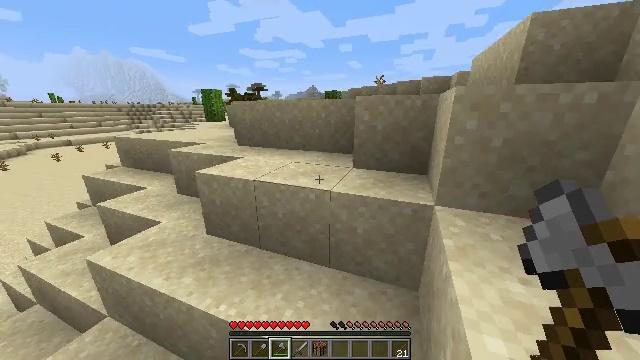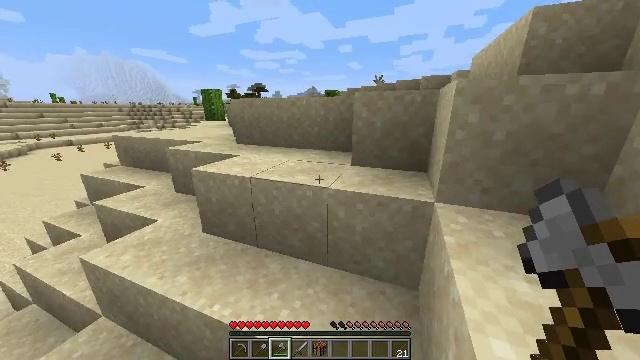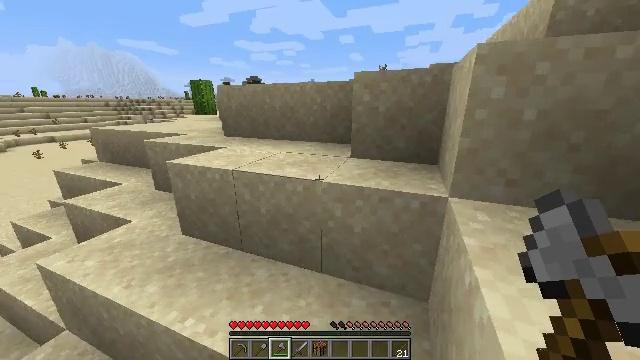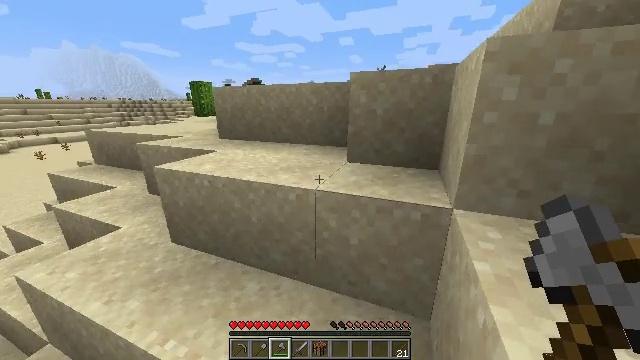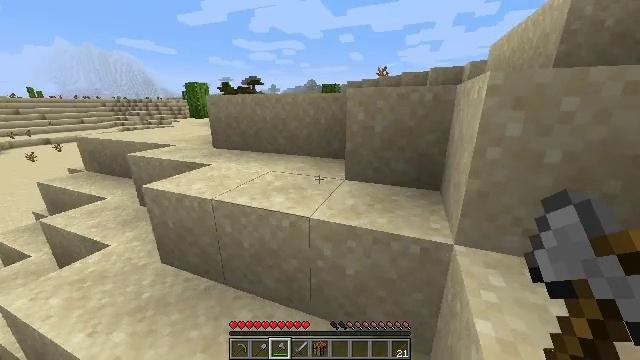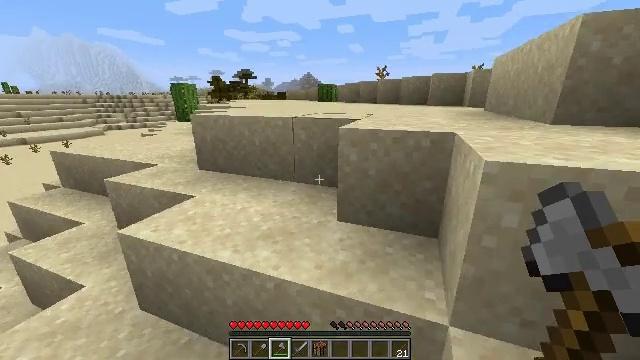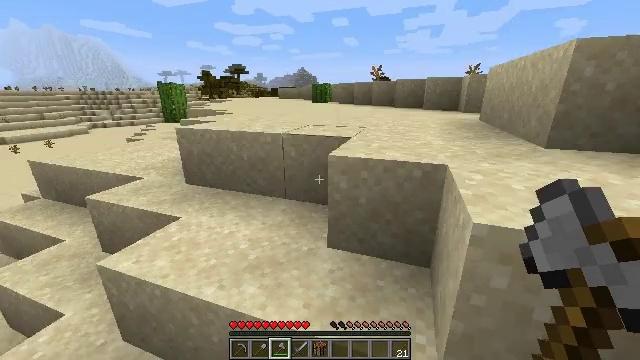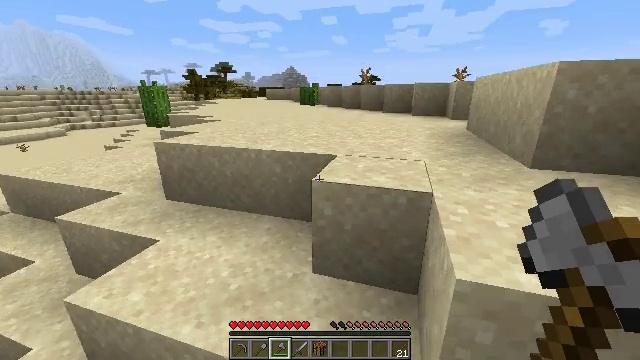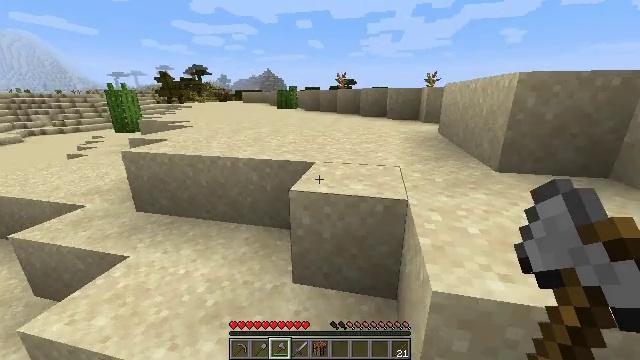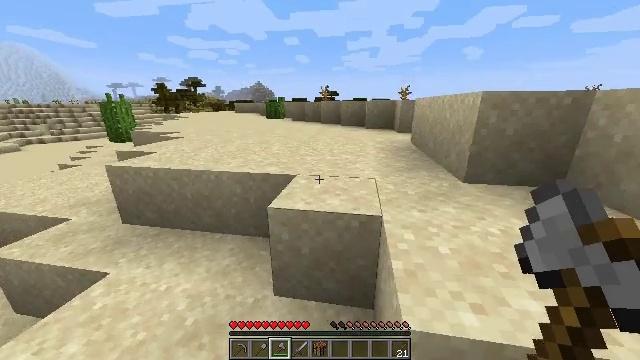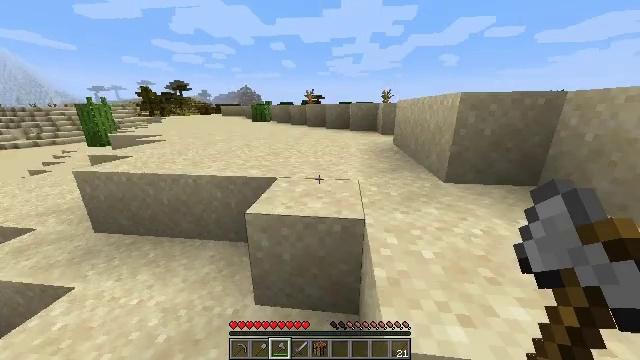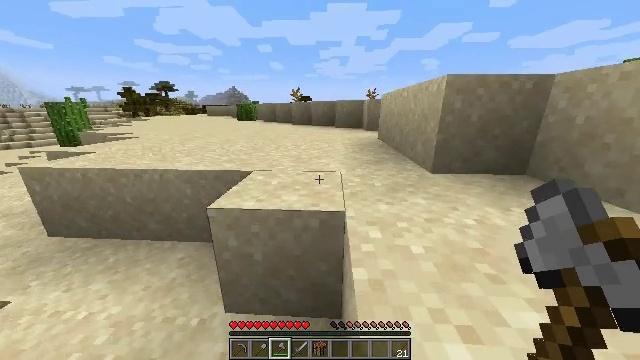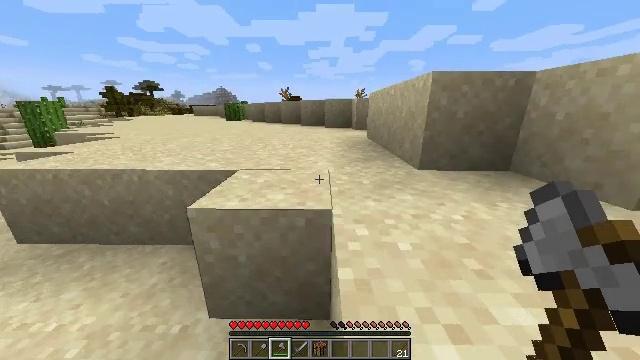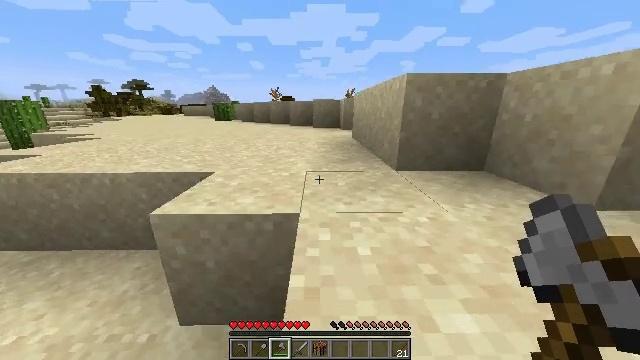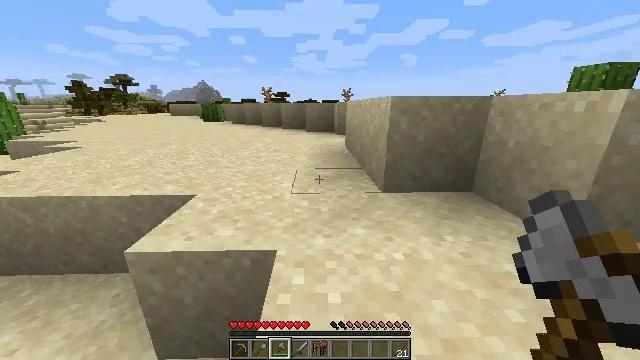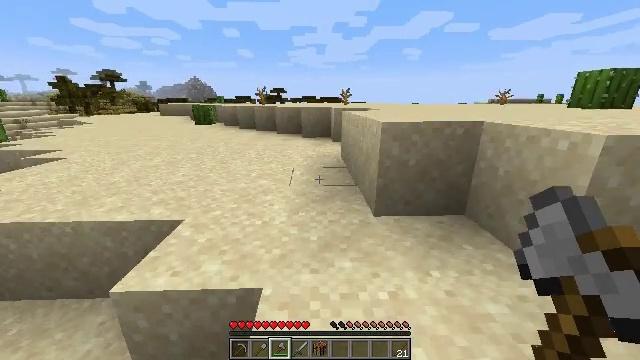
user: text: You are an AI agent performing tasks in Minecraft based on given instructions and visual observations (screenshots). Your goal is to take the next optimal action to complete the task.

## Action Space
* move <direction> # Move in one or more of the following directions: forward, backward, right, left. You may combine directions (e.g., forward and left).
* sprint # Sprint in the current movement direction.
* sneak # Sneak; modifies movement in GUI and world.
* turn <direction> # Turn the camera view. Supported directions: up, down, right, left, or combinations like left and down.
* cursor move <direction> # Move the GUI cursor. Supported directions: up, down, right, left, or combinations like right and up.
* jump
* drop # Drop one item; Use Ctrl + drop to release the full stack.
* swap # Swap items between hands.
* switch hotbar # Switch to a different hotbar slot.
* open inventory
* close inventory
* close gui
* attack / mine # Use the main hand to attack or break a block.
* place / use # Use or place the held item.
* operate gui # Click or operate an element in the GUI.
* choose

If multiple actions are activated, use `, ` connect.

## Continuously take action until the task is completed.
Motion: motion action
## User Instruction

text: Collect a hay block for crafting.
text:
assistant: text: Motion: move forward and move right, sprint, jump
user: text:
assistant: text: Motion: move forward and move right, sprint, jump
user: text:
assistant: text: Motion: move forward and move right, sprint, jump
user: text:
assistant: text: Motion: move forward and move right, sprint, jump
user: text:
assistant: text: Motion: move forward and move right, sprint, jump
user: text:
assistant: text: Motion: move forward and move right, sprint, turn right, jump
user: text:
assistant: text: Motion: move forward and move right, sprint, turn right, jump
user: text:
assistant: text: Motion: move forward and move right, sprint, turn right, jump
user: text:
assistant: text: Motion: move forward and move right, sprint, turn right, jump
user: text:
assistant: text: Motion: move forward and move right, sprint, turn right, jump
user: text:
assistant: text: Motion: move forward and move right, sprint, turn right, jump
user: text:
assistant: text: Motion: move forward and move right, sprint, turn right, jump
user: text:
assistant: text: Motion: move forward and move right, sprint, turn right, jump
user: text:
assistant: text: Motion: move forward and move right, sprint, jump
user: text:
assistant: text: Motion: move forward and move right, sprint, jump
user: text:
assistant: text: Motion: move forward and move right, sprint, jump
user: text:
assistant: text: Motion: move forward and move right, sprint, jump
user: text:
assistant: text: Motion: move forward and move right, sprint, jump
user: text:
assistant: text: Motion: move forward and move right, sprint, jump
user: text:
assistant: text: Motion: move forward and move right, sprint, jump
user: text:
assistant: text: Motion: move forward and move right, sprint, jump
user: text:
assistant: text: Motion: move forward and move right, sprint, jump
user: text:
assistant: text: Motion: move forward and move right, sprint, jump
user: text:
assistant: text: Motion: move forward and move right, sprint, jump
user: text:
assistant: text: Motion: move forward and move right, sprint, turn right and down, jump
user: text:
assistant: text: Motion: move forward and move right, sprint, turn right and down, jump
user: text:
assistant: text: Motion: move forward and move right, sprint, jump
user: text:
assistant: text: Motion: move forward and move right, sprint, jump
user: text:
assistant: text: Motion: move forward and move right, sprint, jump
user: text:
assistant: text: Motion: move forward and move right, sprint, jump